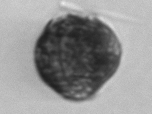
Label: Alexandrium_catenella